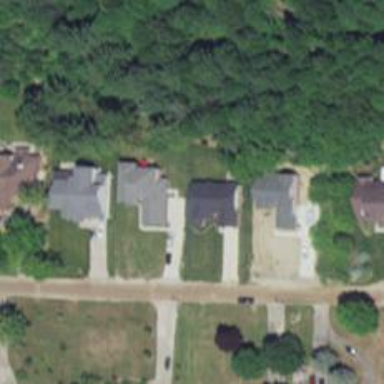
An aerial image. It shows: Neighborhood.